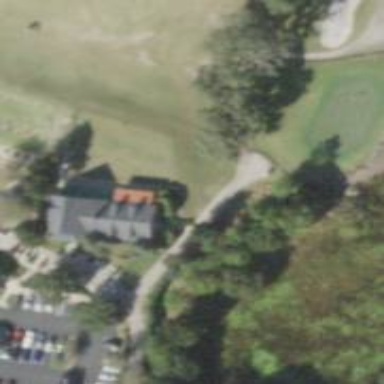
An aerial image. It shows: Golf cartpath that is also road path.